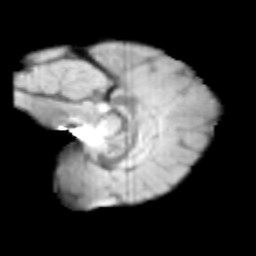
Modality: T2w
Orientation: sagittal
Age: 10
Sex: female
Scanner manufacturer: siemens
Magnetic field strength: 3 T
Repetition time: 3.8 s
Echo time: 0.07 s